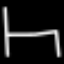
Label: bed